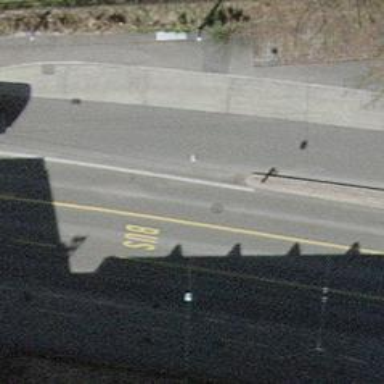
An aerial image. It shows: Bus stop for trolleybuses with designated stop position for public transport.